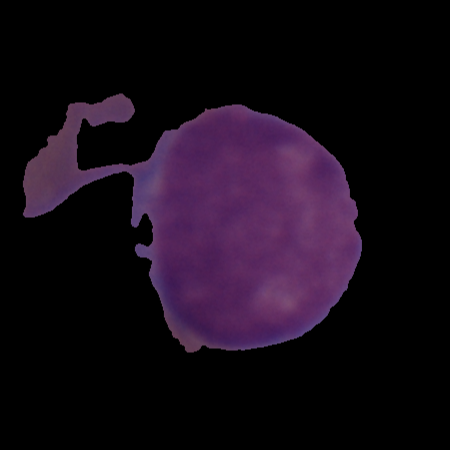
Label: cancer